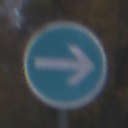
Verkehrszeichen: VorgeschriebeneFahrtrichtungHierRechts
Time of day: SunriseSunset
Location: Outdoor (Nature)
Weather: PartlyCloudy
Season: Autumn
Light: Natural